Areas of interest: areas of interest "Rainbow Box Theater"
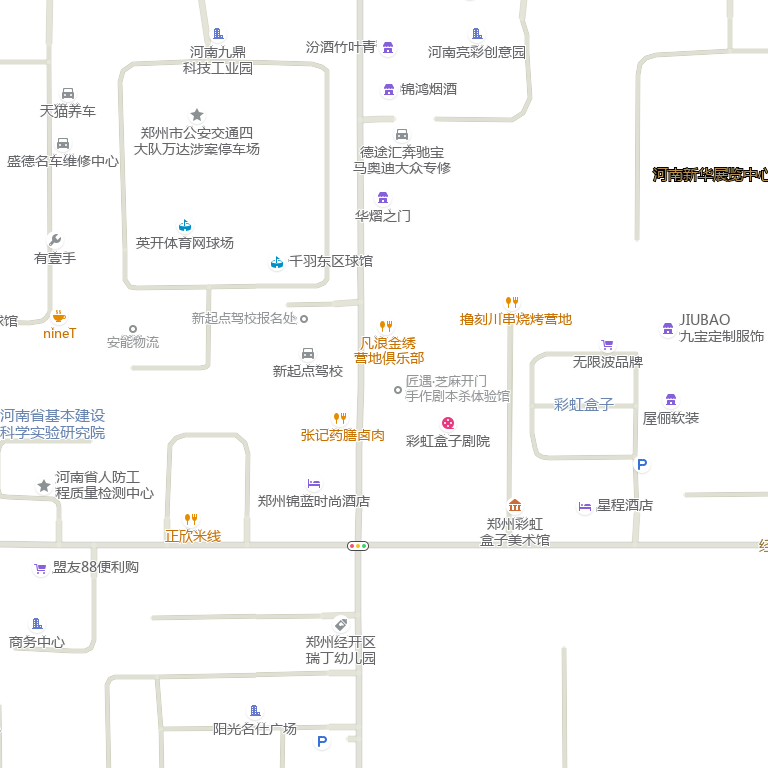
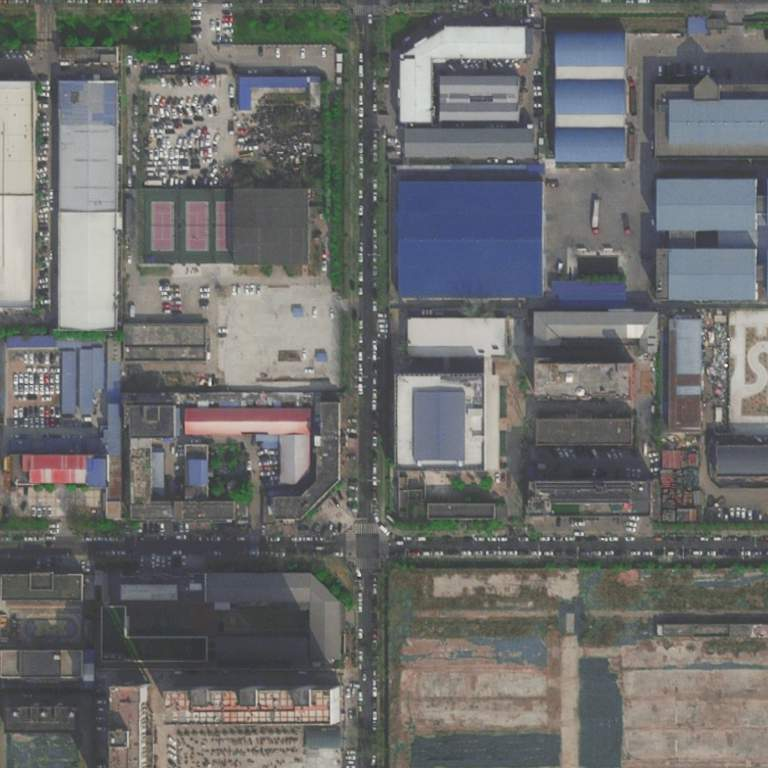